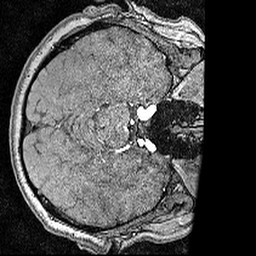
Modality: angio
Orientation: axial
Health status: ill
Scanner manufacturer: siemens
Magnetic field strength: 3 T
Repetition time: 0.023 s
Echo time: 0.00418 s